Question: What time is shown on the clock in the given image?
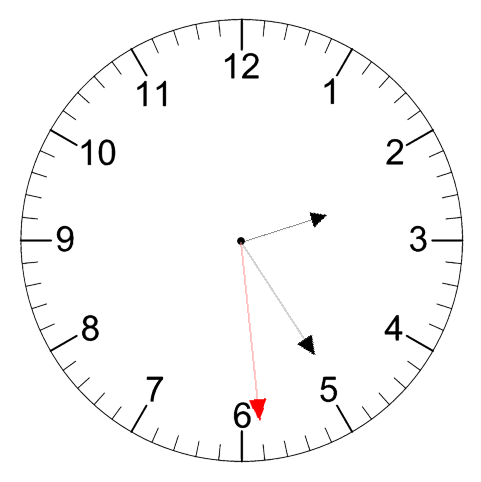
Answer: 02:24:29